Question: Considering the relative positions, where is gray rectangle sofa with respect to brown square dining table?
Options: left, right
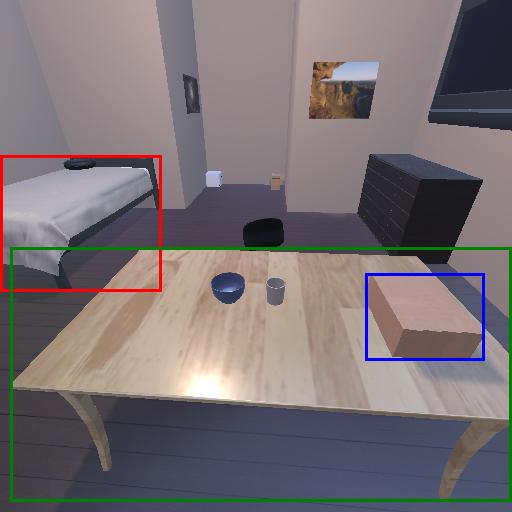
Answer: left